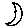
Label: moon